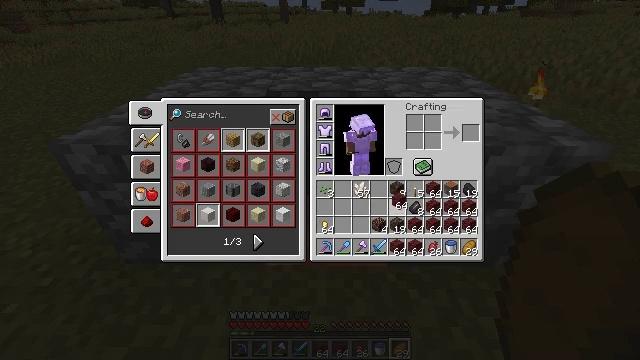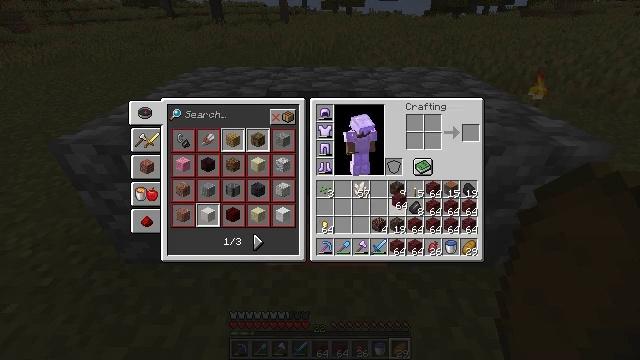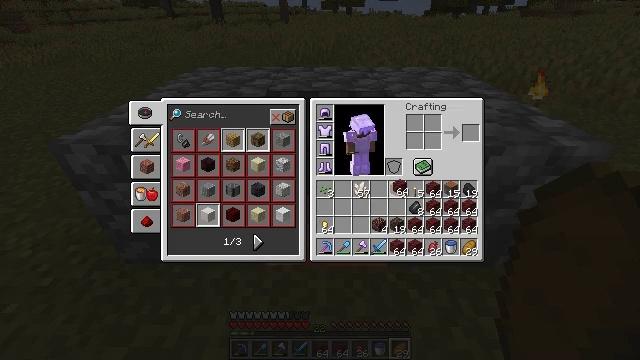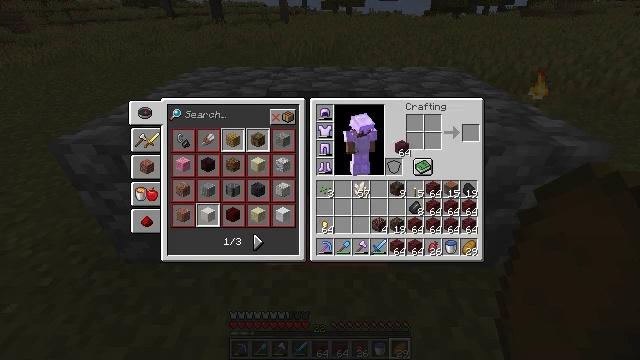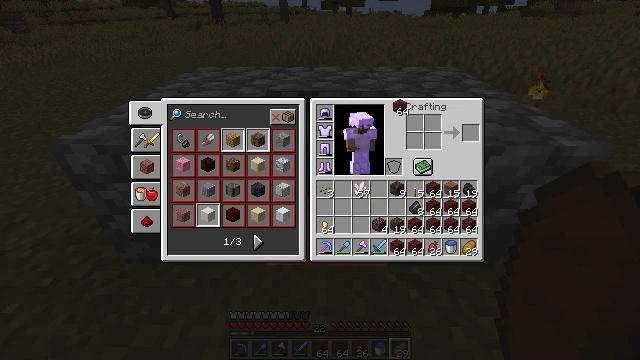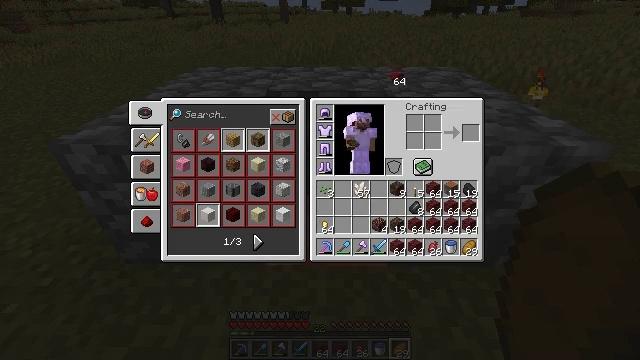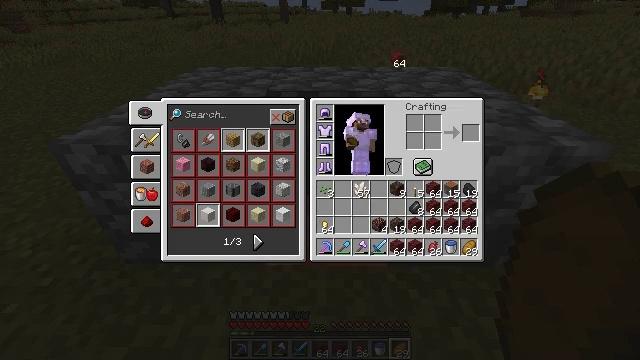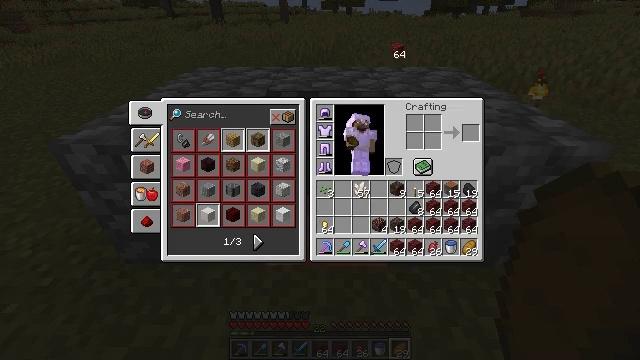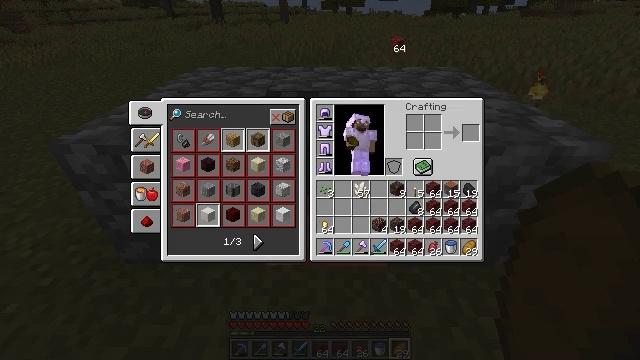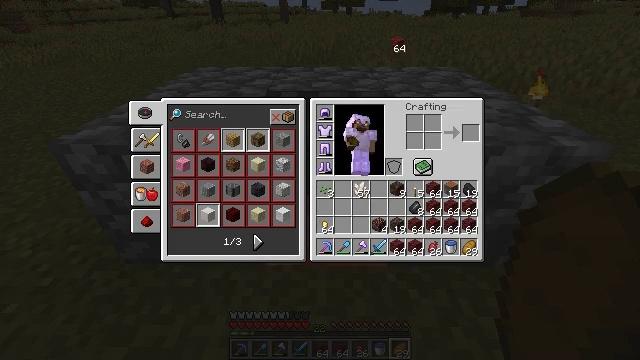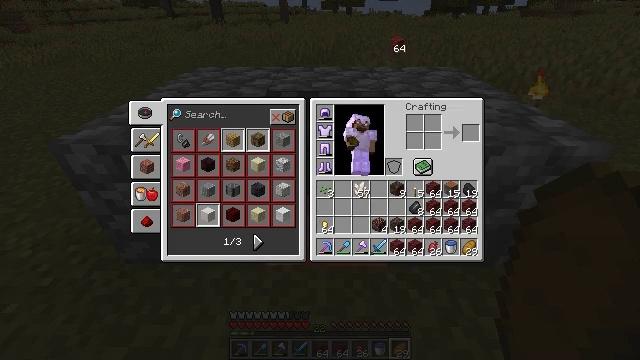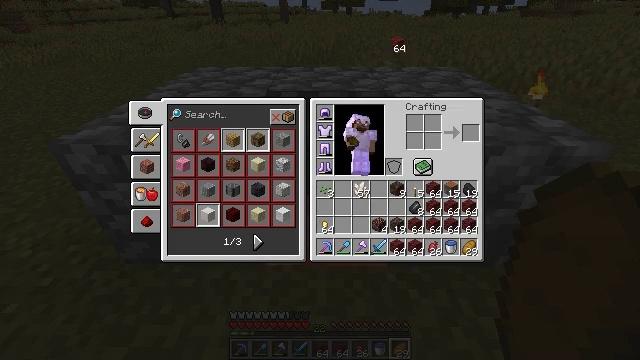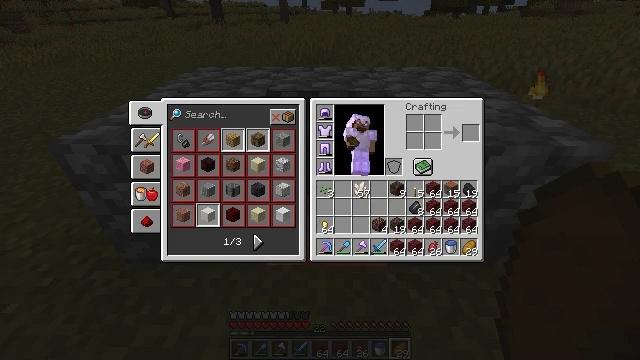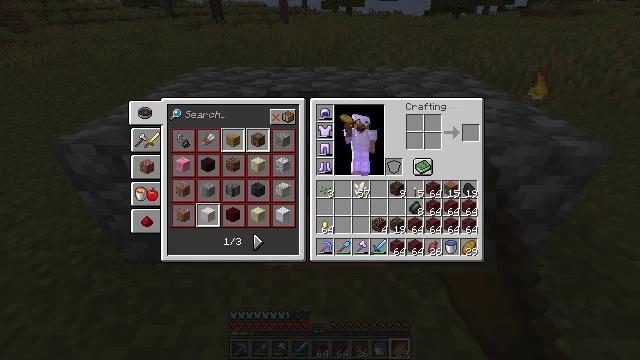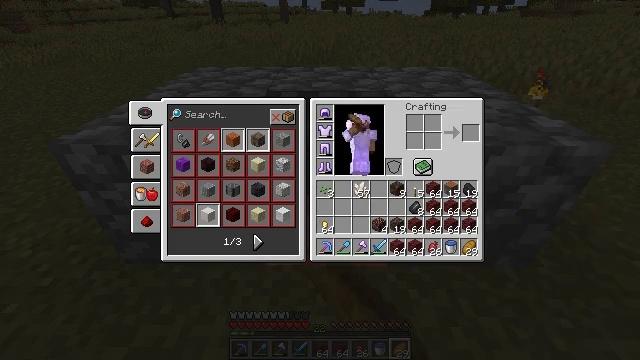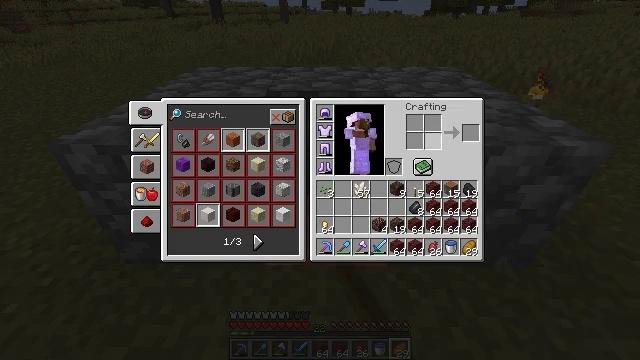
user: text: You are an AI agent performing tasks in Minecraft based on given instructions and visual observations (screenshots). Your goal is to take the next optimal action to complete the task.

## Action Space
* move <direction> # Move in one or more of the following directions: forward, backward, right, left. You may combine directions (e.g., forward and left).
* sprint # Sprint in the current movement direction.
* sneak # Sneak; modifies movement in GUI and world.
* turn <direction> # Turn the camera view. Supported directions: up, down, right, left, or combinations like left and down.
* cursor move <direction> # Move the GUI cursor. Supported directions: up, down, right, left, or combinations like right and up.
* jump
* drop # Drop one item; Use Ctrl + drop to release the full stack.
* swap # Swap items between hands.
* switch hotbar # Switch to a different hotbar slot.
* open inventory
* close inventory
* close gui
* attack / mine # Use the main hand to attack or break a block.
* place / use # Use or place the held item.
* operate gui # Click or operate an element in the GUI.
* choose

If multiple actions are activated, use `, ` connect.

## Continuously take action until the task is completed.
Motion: motion action
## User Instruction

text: Remove a netherrack from the inventory.
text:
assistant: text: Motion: operate gui
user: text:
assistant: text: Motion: cursor move up
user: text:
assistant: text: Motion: cursor move up
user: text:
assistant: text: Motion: cursor move up
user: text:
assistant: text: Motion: cursor move up
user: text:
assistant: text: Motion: cursor move up
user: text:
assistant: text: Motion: cursor move up
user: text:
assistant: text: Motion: no_op
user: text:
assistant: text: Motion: operate gui
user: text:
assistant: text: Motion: operate gui
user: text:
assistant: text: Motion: operate gui
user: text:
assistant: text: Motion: no_op
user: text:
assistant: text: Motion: cursor move down
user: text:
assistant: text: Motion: cursor move right and down
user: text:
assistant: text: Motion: cursor move right and down
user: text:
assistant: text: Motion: cursor move down
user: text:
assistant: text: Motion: cursor move down
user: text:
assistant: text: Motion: cursor move down
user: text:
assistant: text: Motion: no_op
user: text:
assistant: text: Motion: no_op
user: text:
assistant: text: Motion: no_op
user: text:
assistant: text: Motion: no_op
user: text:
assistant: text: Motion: no_op
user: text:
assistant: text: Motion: no_op
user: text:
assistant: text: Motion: operate gui
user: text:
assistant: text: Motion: operate gui
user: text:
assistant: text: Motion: cursor move up
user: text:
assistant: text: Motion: cursor move left and up
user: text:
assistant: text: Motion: cursor move left and up
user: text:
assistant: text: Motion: cursor move left and up